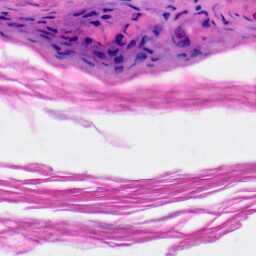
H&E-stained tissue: Skin